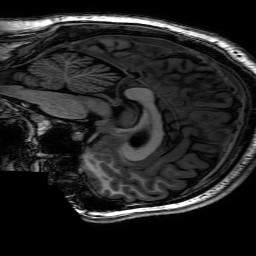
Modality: T1w
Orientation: sagittal
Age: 37
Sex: male
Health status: healthy